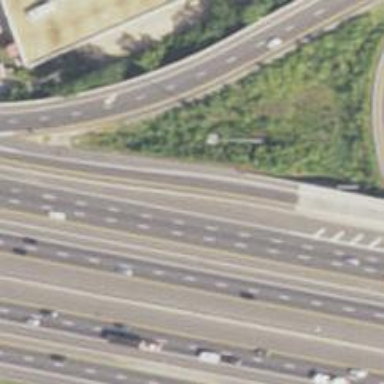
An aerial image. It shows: Asphalt motorway link.